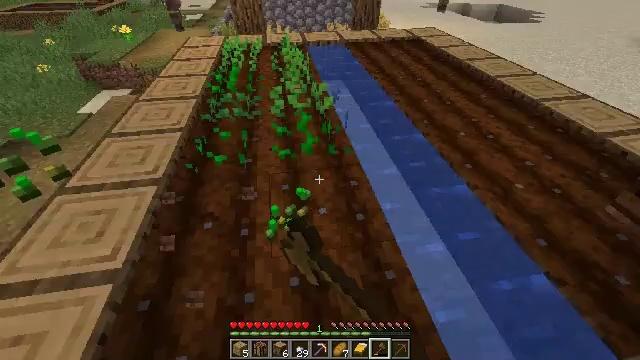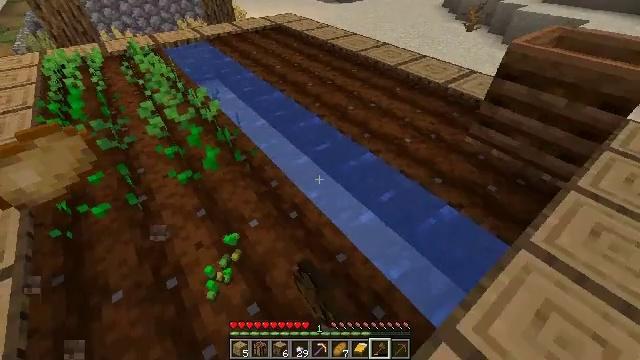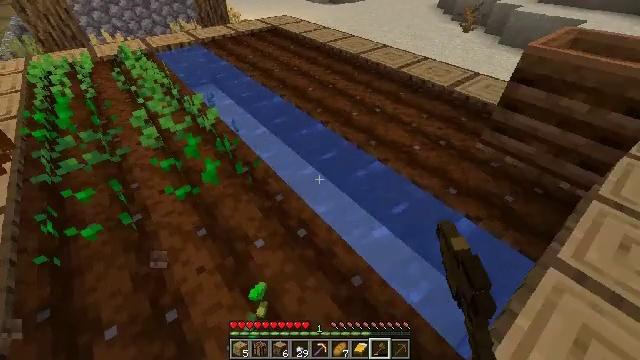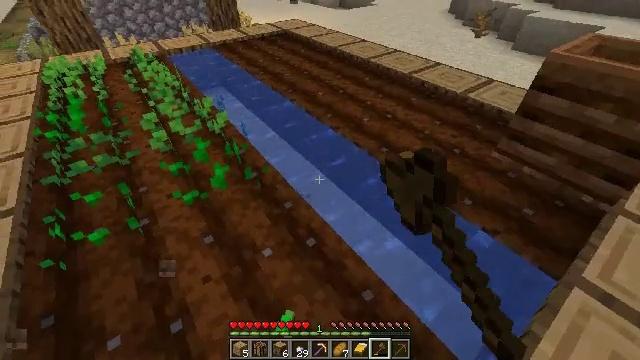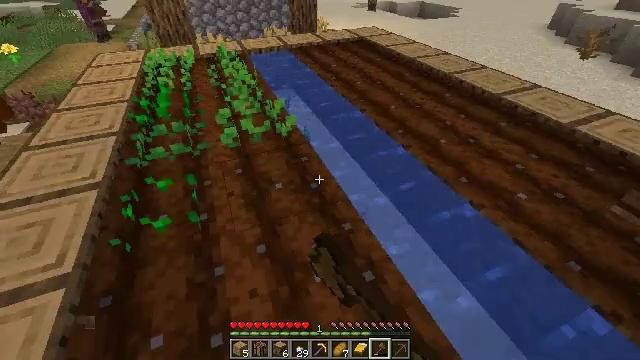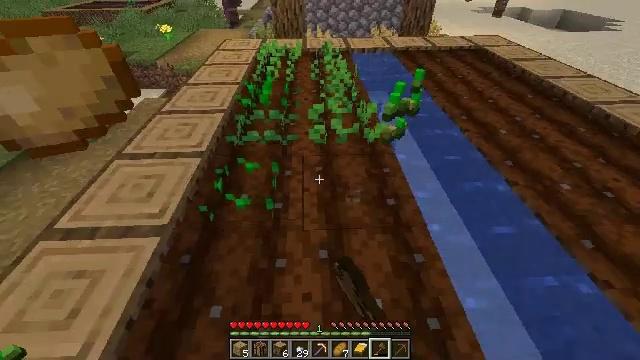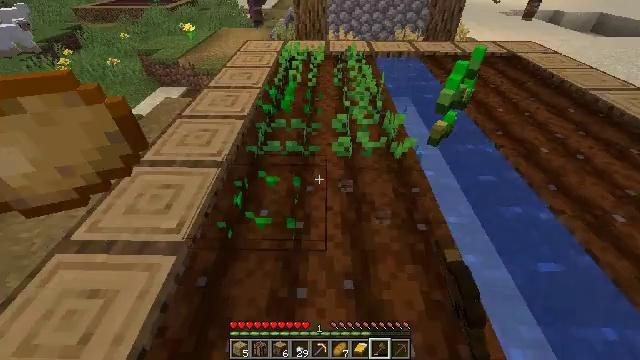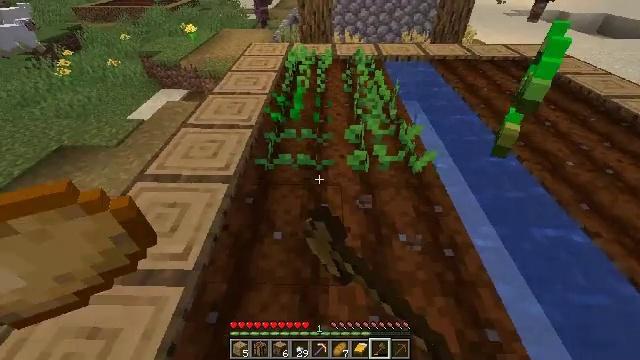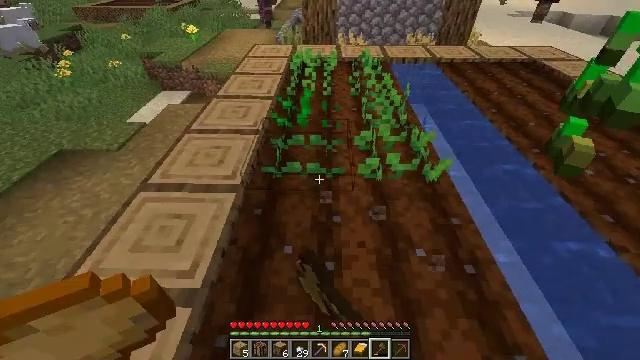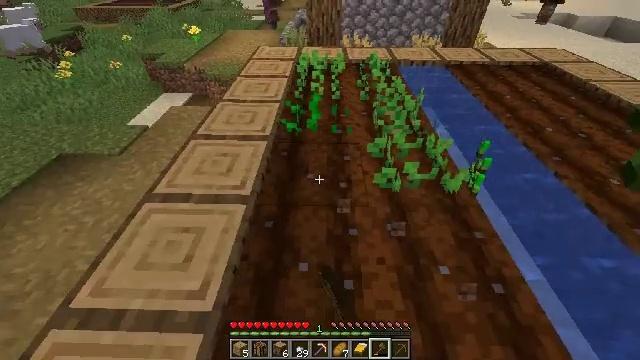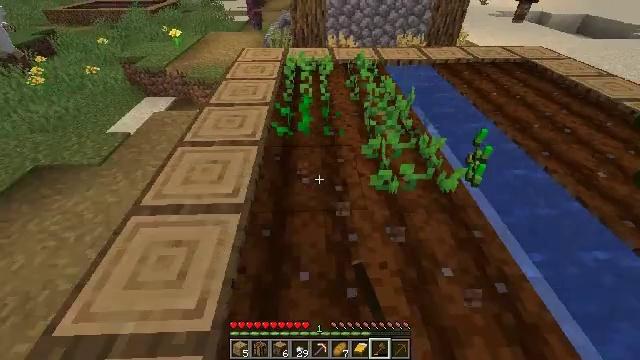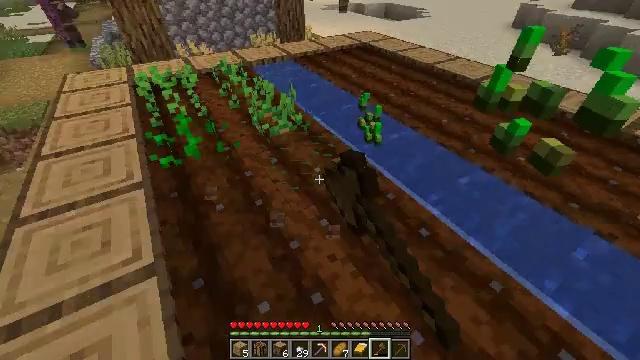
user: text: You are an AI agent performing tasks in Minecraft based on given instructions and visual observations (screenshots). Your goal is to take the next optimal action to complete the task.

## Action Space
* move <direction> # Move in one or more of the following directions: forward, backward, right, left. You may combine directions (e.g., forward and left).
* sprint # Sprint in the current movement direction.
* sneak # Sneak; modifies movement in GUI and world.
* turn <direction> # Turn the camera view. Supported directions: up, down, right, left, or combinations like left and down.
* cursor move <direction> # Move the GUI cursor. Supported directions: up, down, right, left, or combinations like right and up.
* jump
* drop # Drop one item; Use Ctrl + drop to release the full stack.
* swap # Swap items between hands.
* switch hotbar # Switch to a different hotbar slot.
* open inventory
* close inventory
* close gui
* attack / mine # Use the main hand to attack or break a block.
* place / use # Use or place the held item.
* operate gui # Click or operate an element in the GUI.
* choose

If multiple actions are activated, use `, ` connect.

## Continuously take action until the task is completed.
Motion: motion action
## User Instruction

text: Get wheat from the farmland.
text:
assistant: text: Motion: move forward, turn right and down, attack / mine
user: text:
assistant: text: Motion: move forward, turn right, attack / mine
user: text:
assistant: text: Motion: move forward and move left, turn left, attack / mine
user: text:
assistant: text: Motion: move forward and move left, turn left and up, attack / mine
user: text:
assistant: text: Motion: move forward and move left, turn left, attack / mine
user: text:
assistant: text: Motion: move forward and move left, turn left, attack / mine
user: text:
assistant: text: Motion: move forward and move left, attack / mine
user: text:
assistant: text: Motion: move forward and move left, attack / mine
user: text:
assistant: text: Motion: move forward and move left, attack / mine
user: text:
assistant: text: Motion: move forward and move left, turn right, attack / mine
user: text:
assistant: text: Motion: move forward and move left, turn right, attack / mine
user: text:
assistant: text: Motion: attack / mine